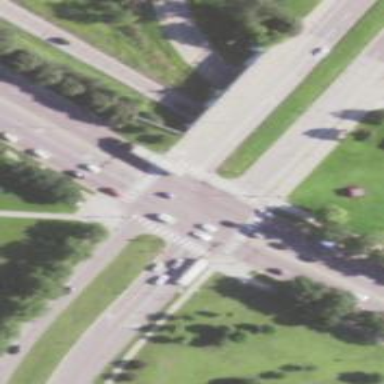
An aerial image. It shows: Zebra crossing on the road.